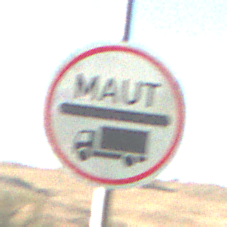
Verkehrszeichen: Mautpflicht
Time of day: MorningAfternoon
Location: Outdoor (Nature)
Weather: PartlyCloudy
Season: NotSpecified
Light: Natural